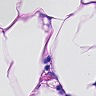
Metastatic tissue present: no